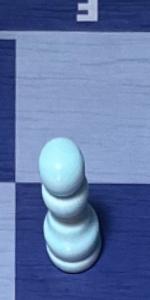
Label: Pawn_White